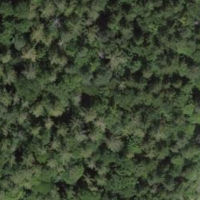
EUNIS habitat code: 41
Species observed at this site:
Mercurialis perennis